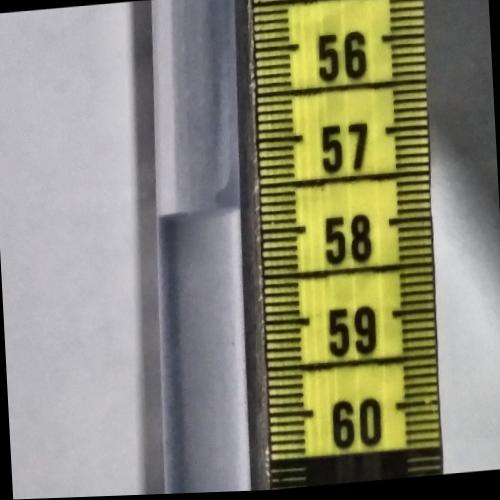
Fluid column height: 57.7 cm